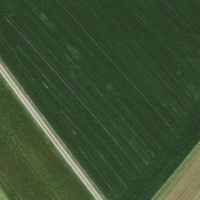
EUNIS habitat code: 52
Species observed at this site:
Fringilla coelebs
Larus michahellis